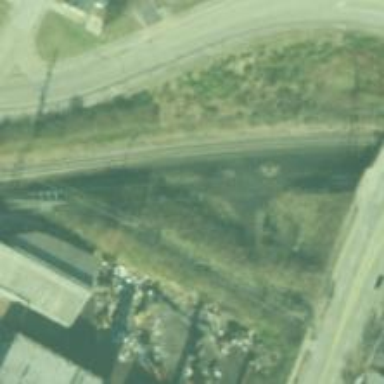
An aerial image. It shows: Railway track.